Current action and preconditions to check: trajectory_clear

Your task: For each precondition in the list above, predict whether it will hold at this action.

Consider the current scene as observed from the mobile robot's camera, and analyze the predicted future states of all dynamic agents (e.g., people, animals, vehicles, or any moving entities) within the NEXT SECOND.

IMPORTANT: Only answer "very likely" if you are absolutely certain—based on strong, clear evidence—that a dynamic agent will violate the precondition in the predicted future state. Do NOT answer "very likely" for unlikely, ambiguous, or low-probability risks.

Ask yourself for each precondition: Is there a high probability, with clear and convincing evidence, that the predicted future states of any dynamic agent will interfere with the predicted future state of the currently executing action within the NEXT SECOND, causing that precondition to fail?

Assess the risk level based on these predictions. Use "likely" or "very likely" if motions create a clear risk of interference.

Use "neutral" or "improbable" if agents are nearby but their predicted paths are clearly diverging or non-conflicting.

Failure Risk Categories: "very improbable", "improbable", "neutral", "likely", "very likely"

Answer Format: Output ONLY the probability_of_failure value from these categories: "very improbable", "improbable", "neutral", "likely", "very likely"

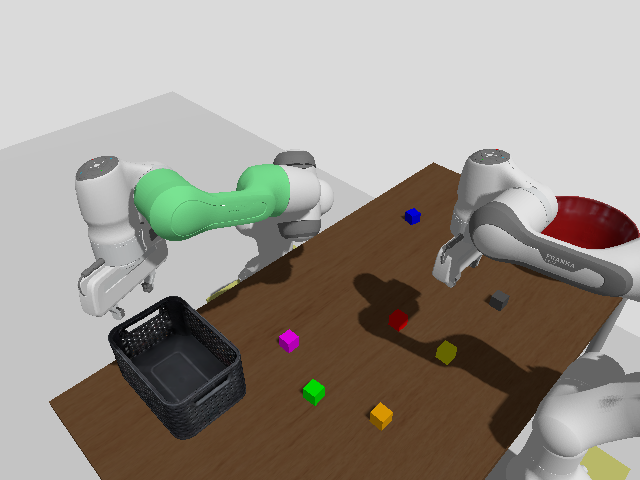

Answer: very improbable